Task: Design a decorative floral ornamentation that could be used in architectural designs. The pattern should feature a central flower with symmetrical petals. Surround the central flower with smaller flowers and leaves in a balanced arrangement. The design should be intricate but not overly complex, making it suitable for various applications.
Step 778:
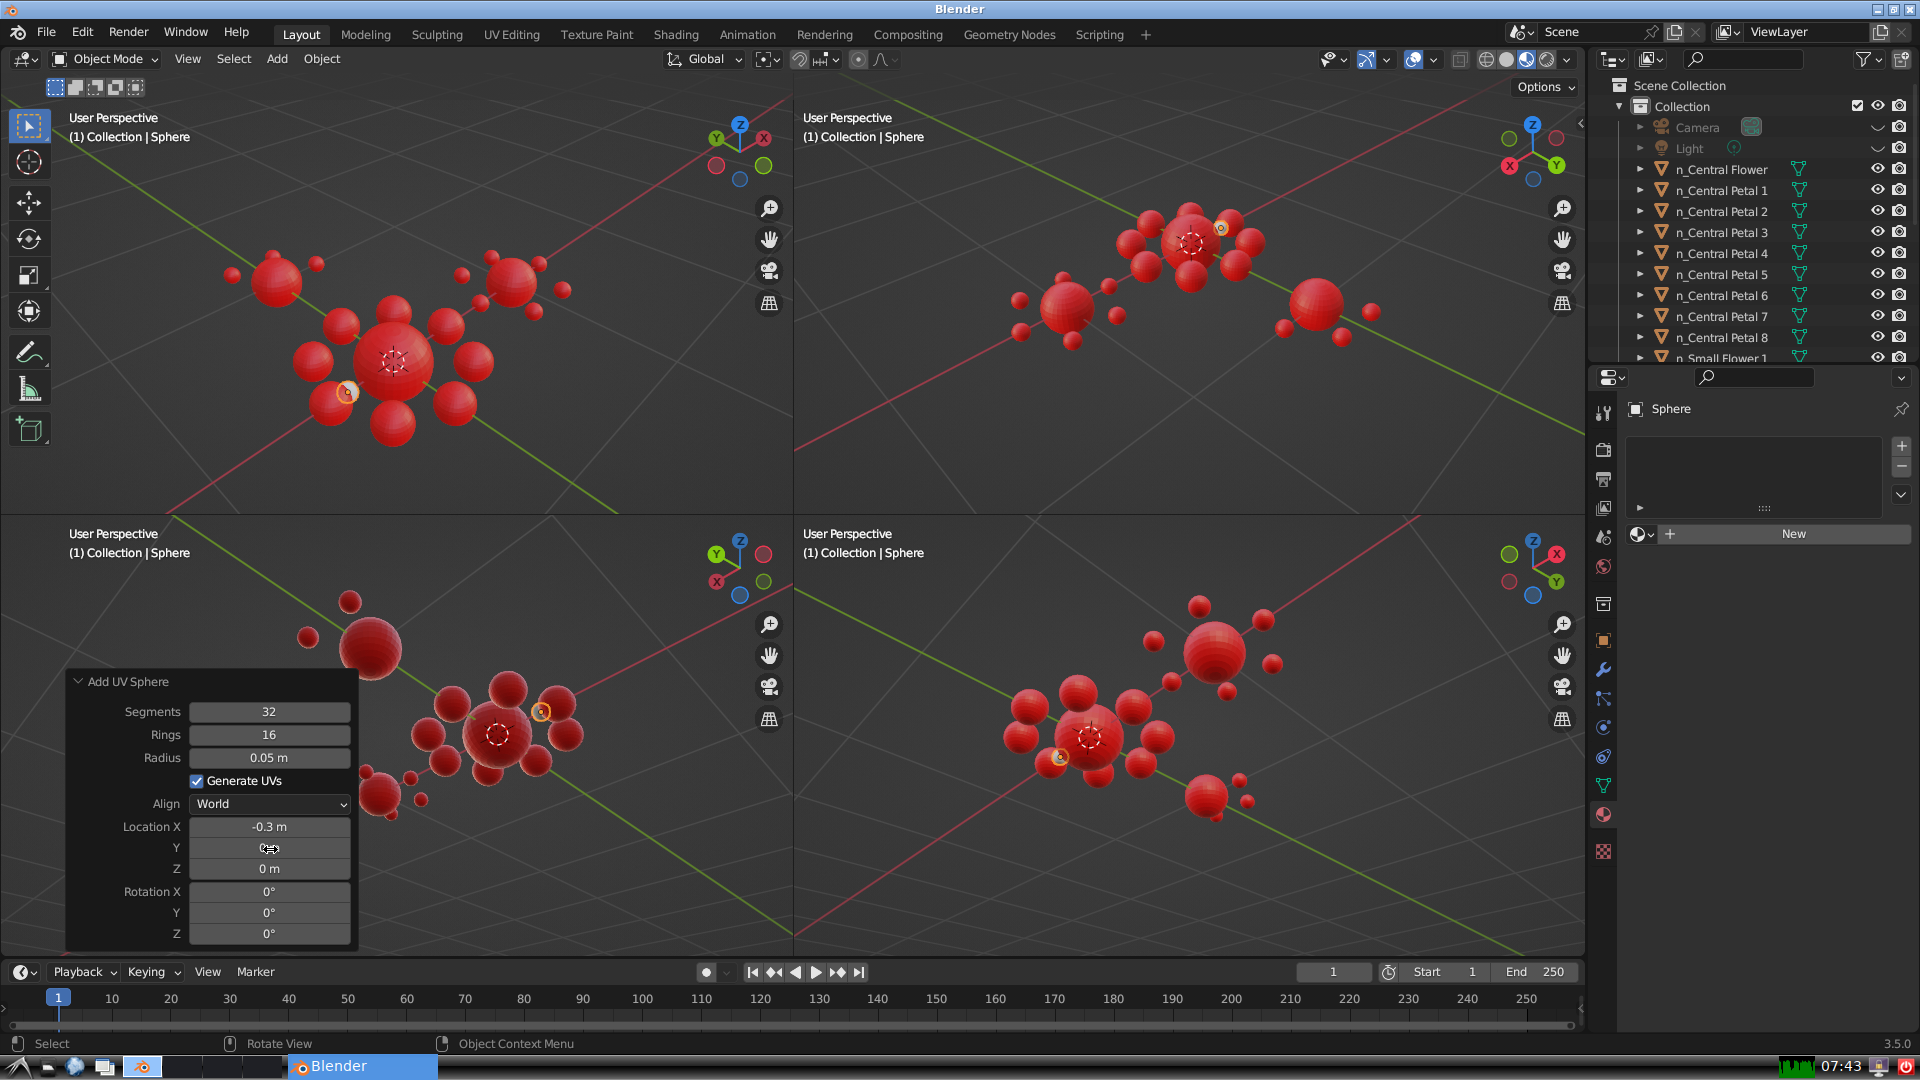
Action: click: no